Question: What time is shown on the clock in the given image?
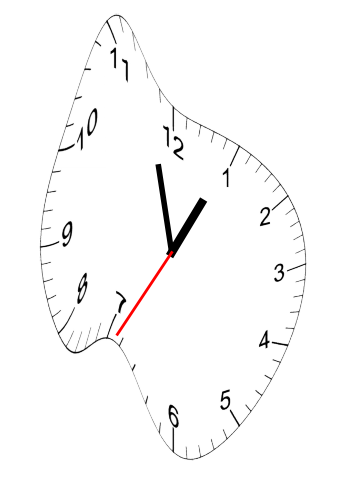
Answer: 12:57:35